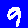
Digit: 9